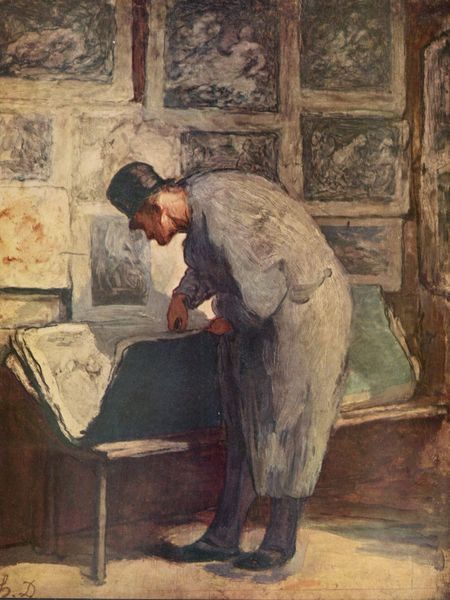
Titel: Der Kupferstich-Liebhaber
Künstler: Honoré Daumier
Standort: Paris
Institution: Musée d'Orsay
Schlagwörter: akt, blau, blätter, gemälde, mann, schatten, weiß, frauen, gelb, grün, braun, degas, grau, hut, licht, profil, schwarz, straße, tisch, zeichnung, blick, zylinder, alt, hose, wand, inkarnat, rahmen, bild, hals, herr, hände, schauen, signatur, sonne, boden, mantel, händler, innen, gebeugt, genre, bilder, schlagschatten, schuhe, grafik, graphik, signiert, bank, hocker, salon, artiste, homme, portrait, atelier, maler, gestell, lichteinfall, galerie, spitzweg, verkauf, alter, bücken, suchen, künstler, ironie, chapeau, plakat, kittel, auswahl, stiefel, schuh, kunst, anschauen, inneres, betrachten, daumier, ausstellung, beugen, gebückt, mappe, museum, holzwand, ansehen, sammler, stiche, peinture, bleu, blättern, suche, zeichnungen, dillis, katalog, esquisse, dessin, durchsicht, begutachten, kenner, skizzenhaft, gra, impressionniste, mur, impressionnisme, neugierde, tableau, suchend, lind, livre, kunstmarkt, estampe, honore, tableaux, carton, dumier, erke, estampes, gemäldew, l'mateur d'stampe, galerist, image, blättert, gaerist, oeuvres, recueil, accrochage de tableaux, portfolio, album, bildmappe, motive angedeutet, gebeugter mann